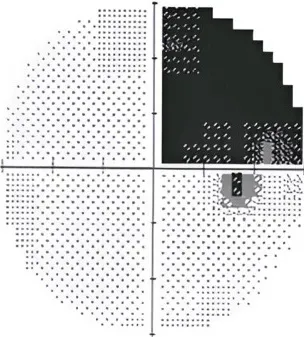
Right. Eyes showing a right superior homonymous quadrantanopia ("pie in the sky.
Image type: ophthalmic_imaging (fundus_photograph)